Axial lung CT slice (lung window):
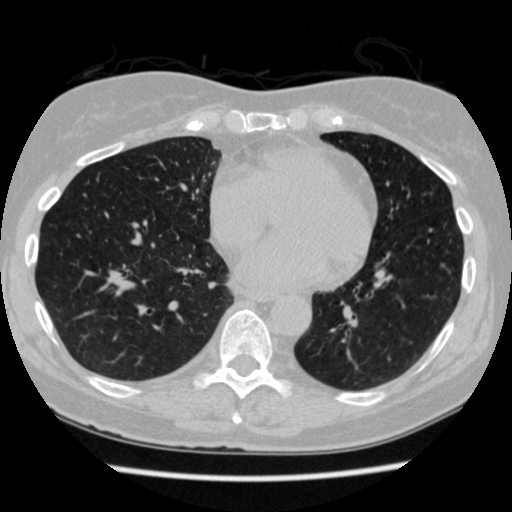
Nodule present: yes
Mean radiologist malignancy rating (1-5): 1